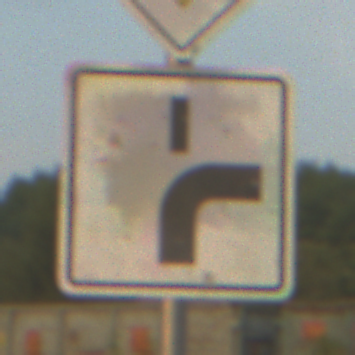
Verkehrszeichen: VerlaufVorfahrtsstrasse8
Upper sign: Vorfahrtsstrasse
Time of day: SunriseSunset
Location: Outdoor (Suburban)
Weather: PartlyCloudy
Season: NotSpecified
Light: Natural